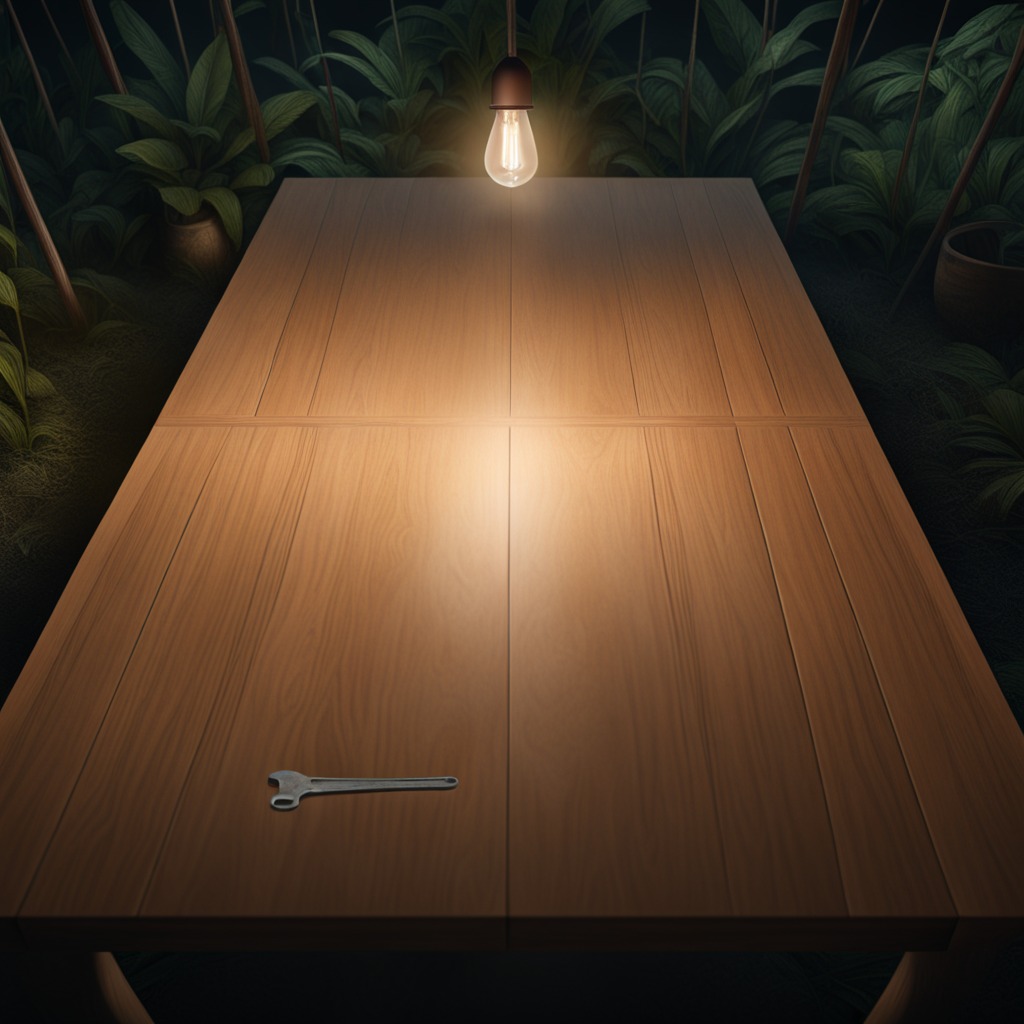
An wrench lies on a wooden table inside a jungle field workshop tent at night.